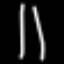
Label: line